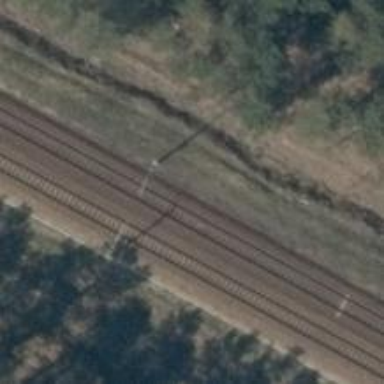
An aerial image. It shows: Milestone along the railway track with catenary mast.